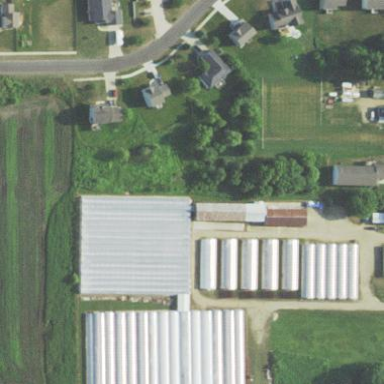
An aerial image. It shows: Greenhouse used for horticulture.